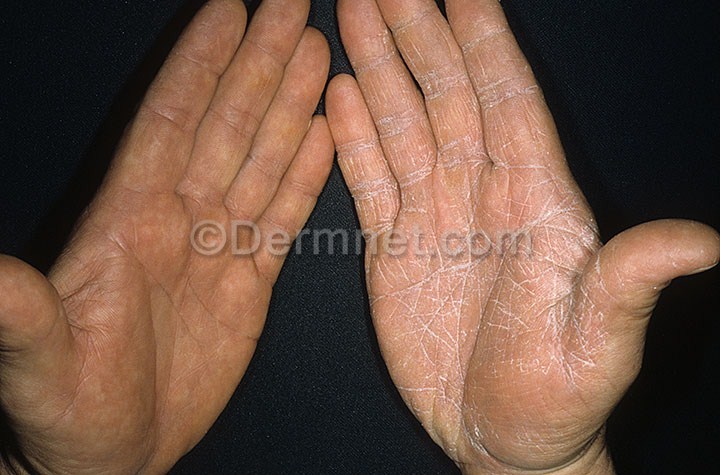
Disease: Tinea Ringworm Candidiasis and other Fungal Infections